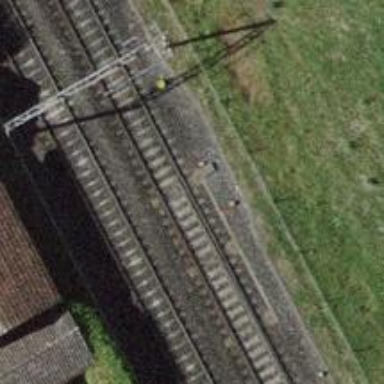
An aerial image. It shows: Single-track railway with electrified contact lines.